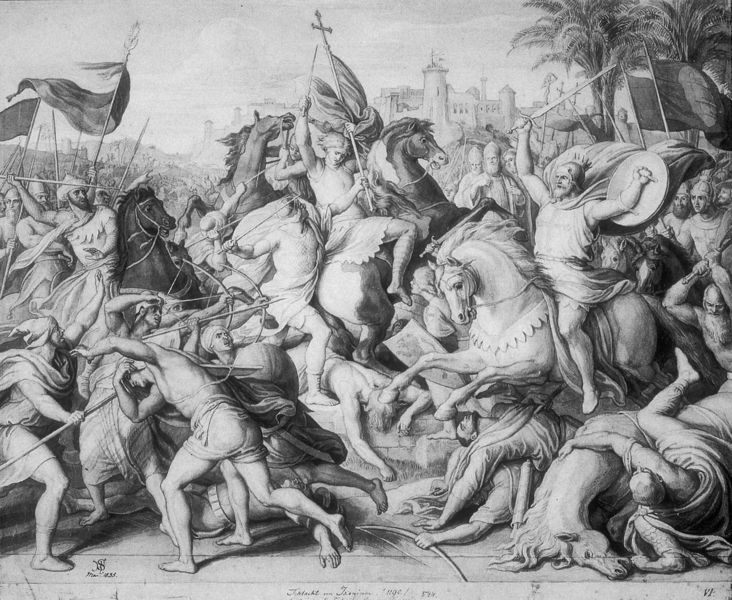
Titel: Schlacht von Ikonium
Künstler: Julius Schnorr von Carolsfeld
Institution: Privatbesitz
Schlagwörter: kampf, stadt, zeichnung, schloss, bärte, mord, tod, tot, pferd, pferde, reiter, huf, bogen, fahnen, fahne, krieg, schlacht, könig, palme, bögen, schild, burg, kreuz, orient, schwarzweiss, stich, schwert, streit, verletzt, kämpfen, rüstung, krieger, makart, kreuzzug, kreuzzüge, palmen, speer, speere, kreig, schütze, jerusalem, gefallene, turban, pfeil, islam, sieger, pfeile, standarte, katholizismus, osmanen, schlachtrösser, türken, kreuzritter, kamp, belagerung, pfeil und bogen, kämpfe, bogenschützen, schift, bogenschiessen, schliss, bigeb